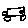
Label: car